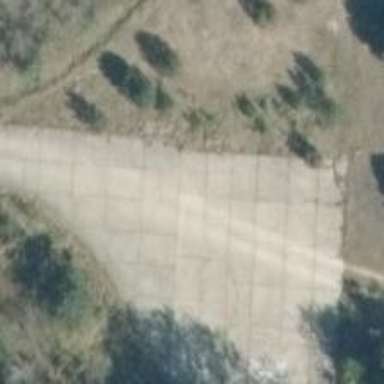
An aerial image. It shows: Well-maintained track road of grade 1.